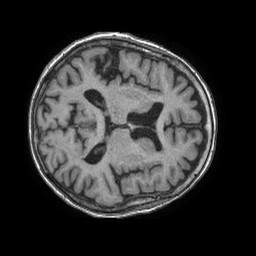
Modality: T1w
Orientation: axial
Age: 82
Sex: female
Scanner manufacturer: philips
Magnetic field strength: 1.5 T
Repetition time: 0.007642 s
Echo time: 0.003474 s